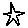
Label: star